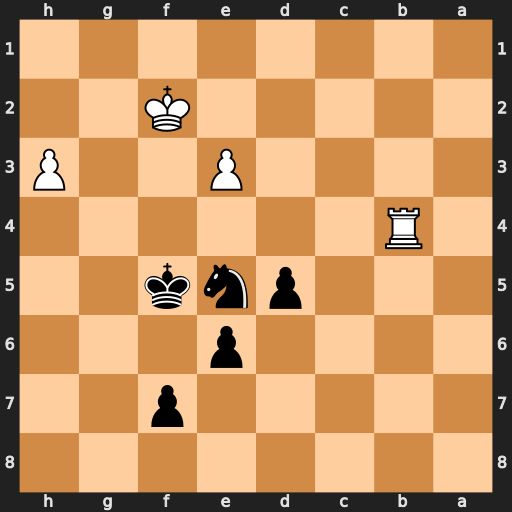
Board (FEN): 8/5p2/4p3/3pnk2/1R6/4P2P/5K2/8
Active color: b
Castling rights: -
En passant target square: -
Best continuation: Nd3+ Kf3 Nxb4